Question: Find the area of the following quadrilateral, where all points are on integers. The result is rounded to 1 decimal place
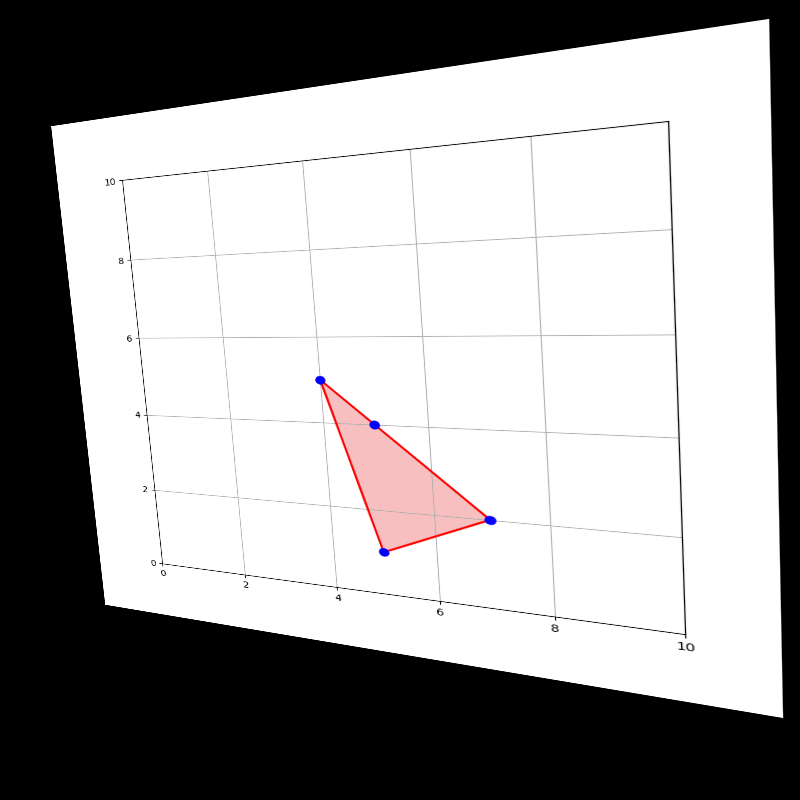
Answer: 4.5